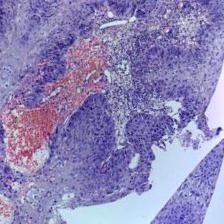
Diagnosis: OSCC